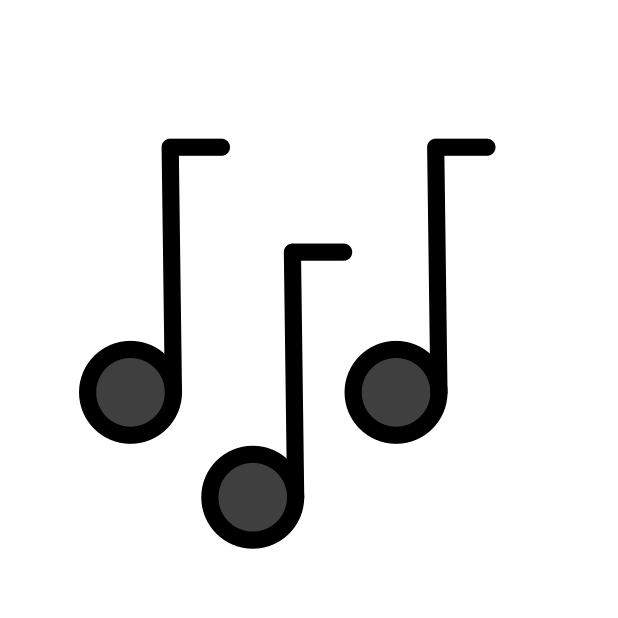
Emoji: 🎶
Name: multiple musical notes
Unicode: 0x1f3b6